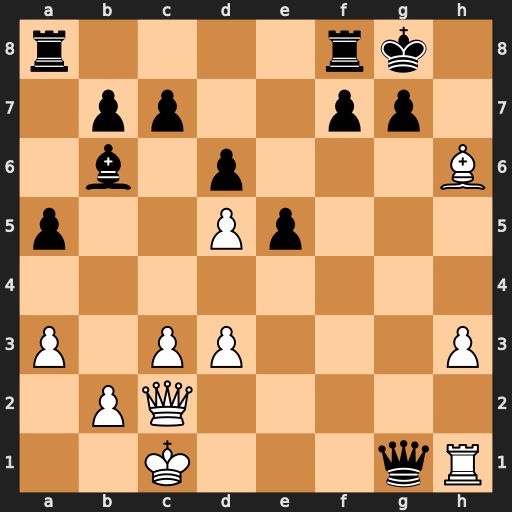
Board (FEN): r4rk1/1pp2pp1/1b1p3B/p2Pp3/8/P1PP3P/1PQ5/2K3qR
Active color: w
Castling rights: -
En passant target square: -
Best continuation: Rxg1 Bxg1 Qg2 Be3+ Bxe3